Field crop: tomato
Growth stage: 1
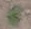
Species: solanum